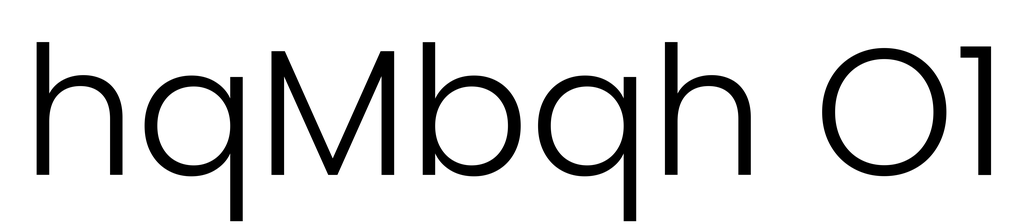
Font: Poppins-Light